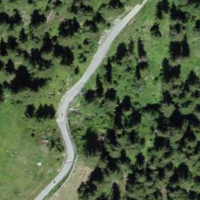
EUNIS habitat code: 44
Species observed at this site:
Equisetum sylvaticum